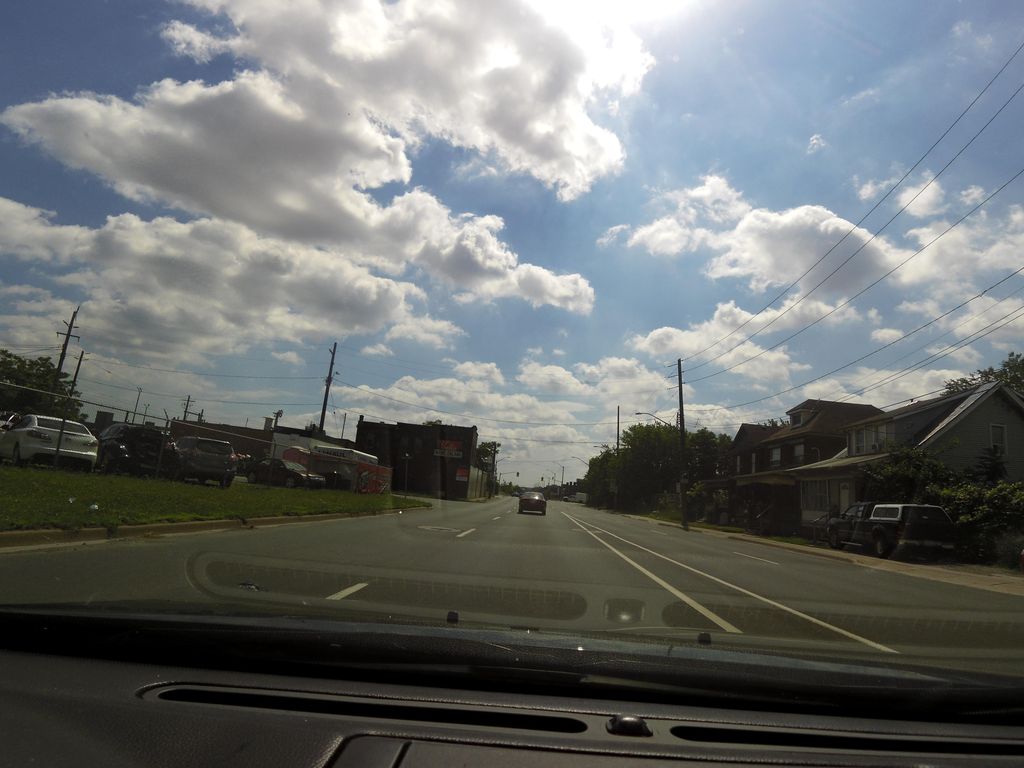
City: hamilton